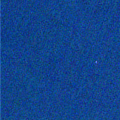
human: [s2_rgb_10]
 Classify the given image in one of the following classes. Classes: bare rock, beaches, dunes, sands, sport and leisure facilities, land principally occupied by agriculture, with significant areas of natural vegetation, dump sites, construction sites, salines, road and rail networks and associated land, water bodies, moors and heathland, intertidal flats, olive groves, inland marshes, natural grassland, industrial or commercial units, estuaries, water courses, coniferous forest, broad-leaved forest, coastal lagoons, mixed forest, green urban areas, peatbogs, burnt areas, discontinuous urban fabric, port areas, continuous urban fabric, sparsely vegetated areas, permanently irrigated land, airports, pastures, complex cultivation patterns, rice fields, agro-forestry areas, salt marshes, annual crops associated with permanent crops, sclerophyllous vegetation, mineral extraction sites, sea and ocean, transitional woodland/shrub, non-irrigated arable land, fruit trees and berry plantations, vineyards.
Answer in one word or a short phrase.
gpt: sea and ocean